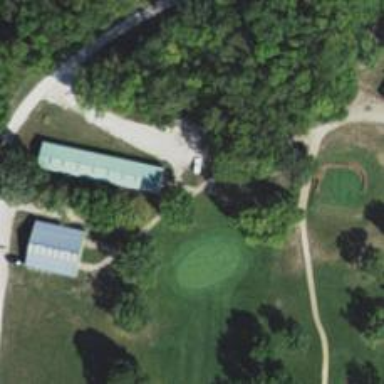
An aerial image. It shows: Footway that doubles as golf path.